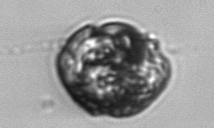
Label: Proterythropsis